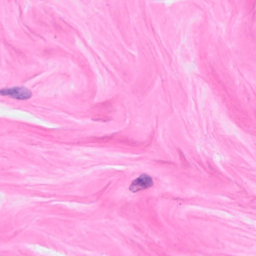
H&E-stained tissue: Breast